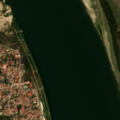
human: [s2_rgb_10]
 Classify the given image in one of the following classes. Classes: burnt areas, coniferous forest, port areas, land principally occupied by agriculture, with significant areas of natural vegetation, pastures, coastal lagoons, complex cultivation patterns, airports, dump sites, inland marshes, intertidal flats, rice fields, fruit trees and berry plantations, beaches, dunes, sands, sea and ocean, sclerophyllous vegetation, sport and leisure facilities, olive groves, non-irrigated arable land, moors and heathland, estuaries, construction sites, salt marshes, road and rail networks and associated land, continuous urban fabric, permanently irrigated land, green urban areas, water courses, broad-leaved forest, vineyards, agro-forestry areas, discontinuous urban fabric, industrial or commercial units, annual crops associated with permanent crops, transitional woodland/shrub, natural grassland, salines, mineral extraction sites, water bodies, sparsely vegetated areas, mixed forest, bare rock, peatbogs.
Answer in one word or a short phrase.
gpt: discontinuous urban fabric, mineral extraction sites, land principally occupied by agriculture, with significant areas of natural vegetation, water courses